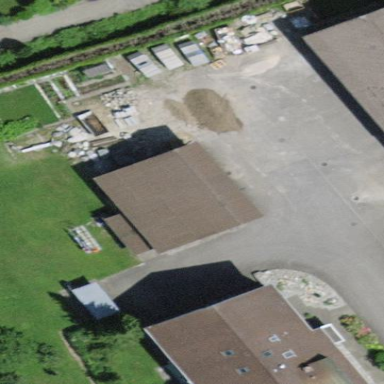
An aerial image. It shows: Rural barn.